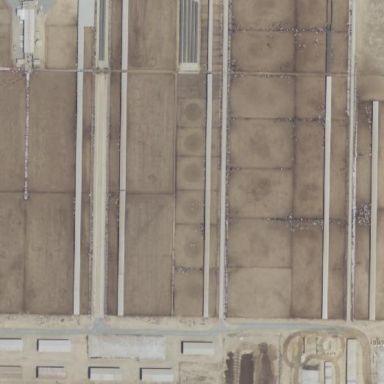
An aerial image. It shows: Feedlot within farmyard.